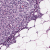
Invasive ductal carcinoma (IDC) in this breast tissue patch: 1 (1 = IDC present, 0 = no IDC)